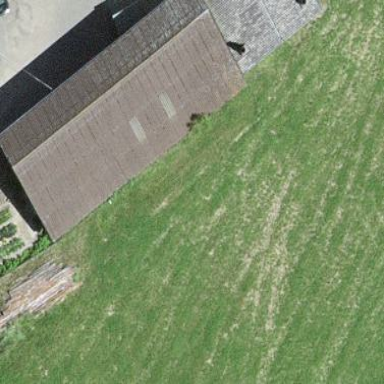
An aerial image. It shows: Rural barn.